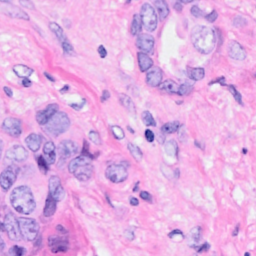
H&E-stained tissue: Breast